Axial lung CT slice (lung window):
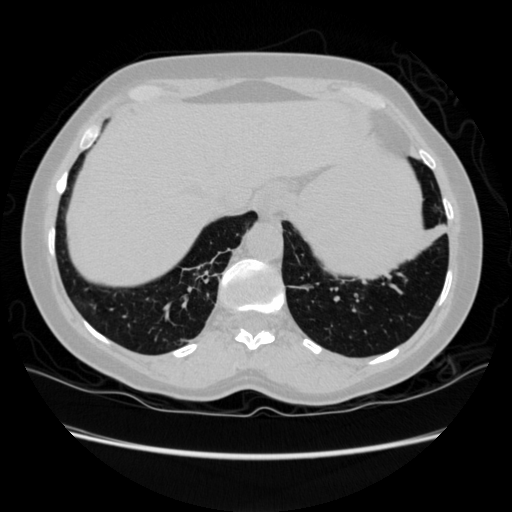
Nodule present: no